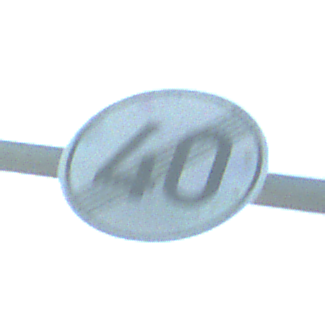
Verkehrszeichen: EndeGeschwindigkeit40
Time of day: MorningAfternoon
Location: Outdoor (Nature)
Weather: Clear
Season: NotSpecified
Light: Natural